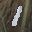
Label: 1